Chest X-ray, PA view. Patient: 28 years old, sex F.
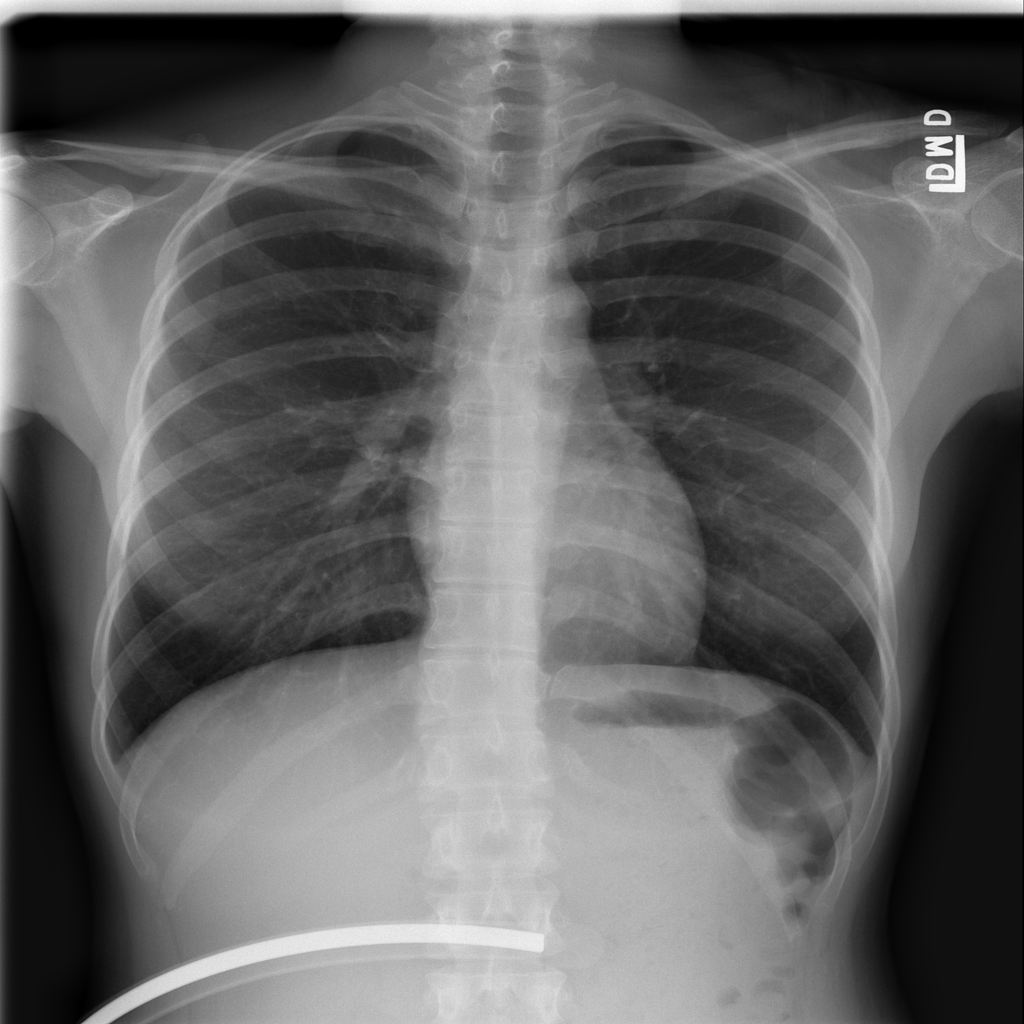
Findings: No Finding